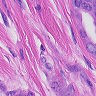
Metastatic tissue present: yes